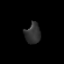
Tissue: prostate
Cell type: T cells
Senescence score: 0.7421
Nuclear area (px): 307
Mean DAPI intensity: 49.635